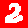
Digit: 2